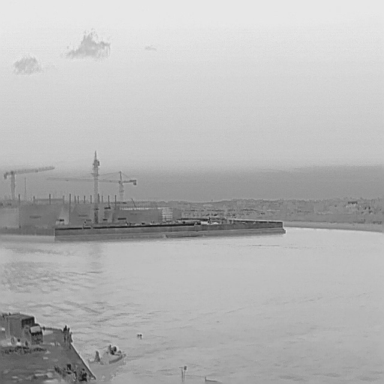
There is a bulk_carrier in the infrared image.